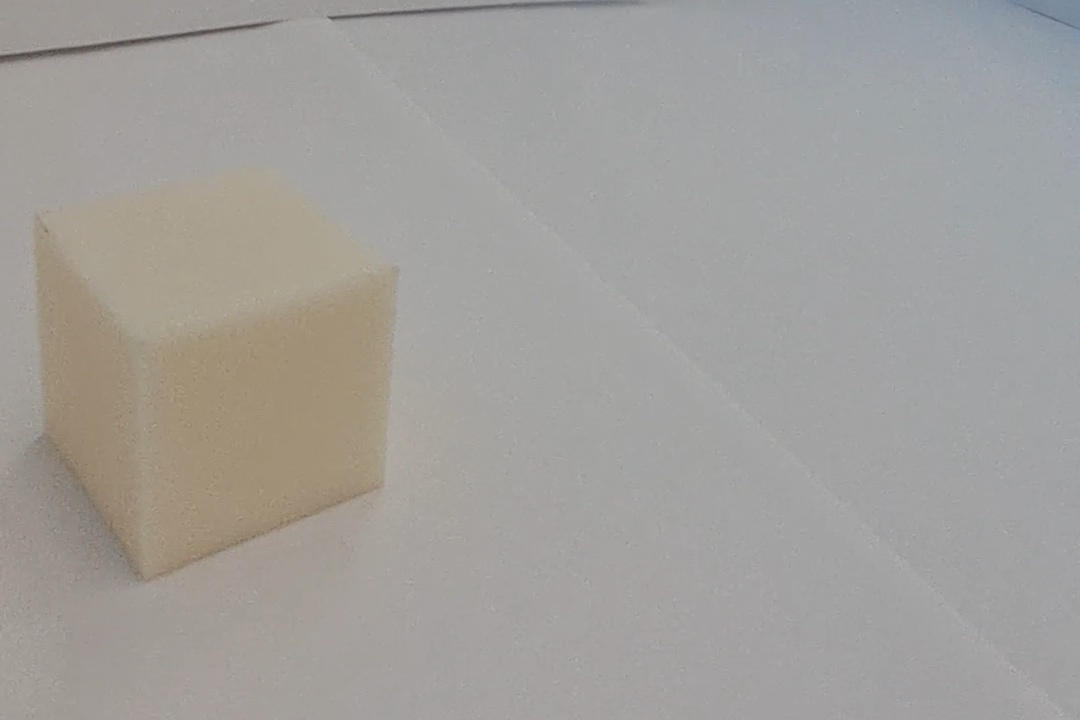
Label: Cuboid